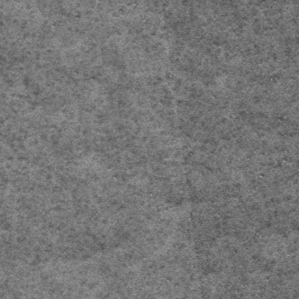
Label: frost